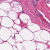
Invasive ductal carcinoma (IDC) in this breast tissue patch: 0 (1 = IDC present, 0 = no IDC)